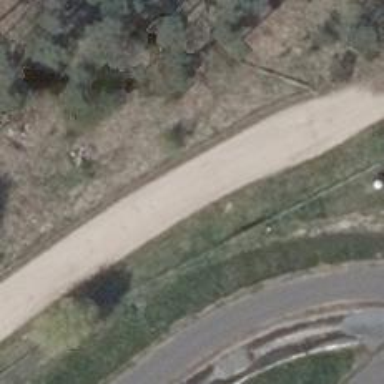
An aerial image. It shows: Dirt track road with grade2 tracktype.